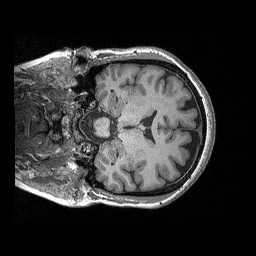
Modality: T1w
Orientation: coronal
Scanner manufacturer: siemens
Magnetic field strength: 3 T
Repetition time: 2.3 s
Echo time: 0.00298 s